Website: walmart
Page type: billing-address
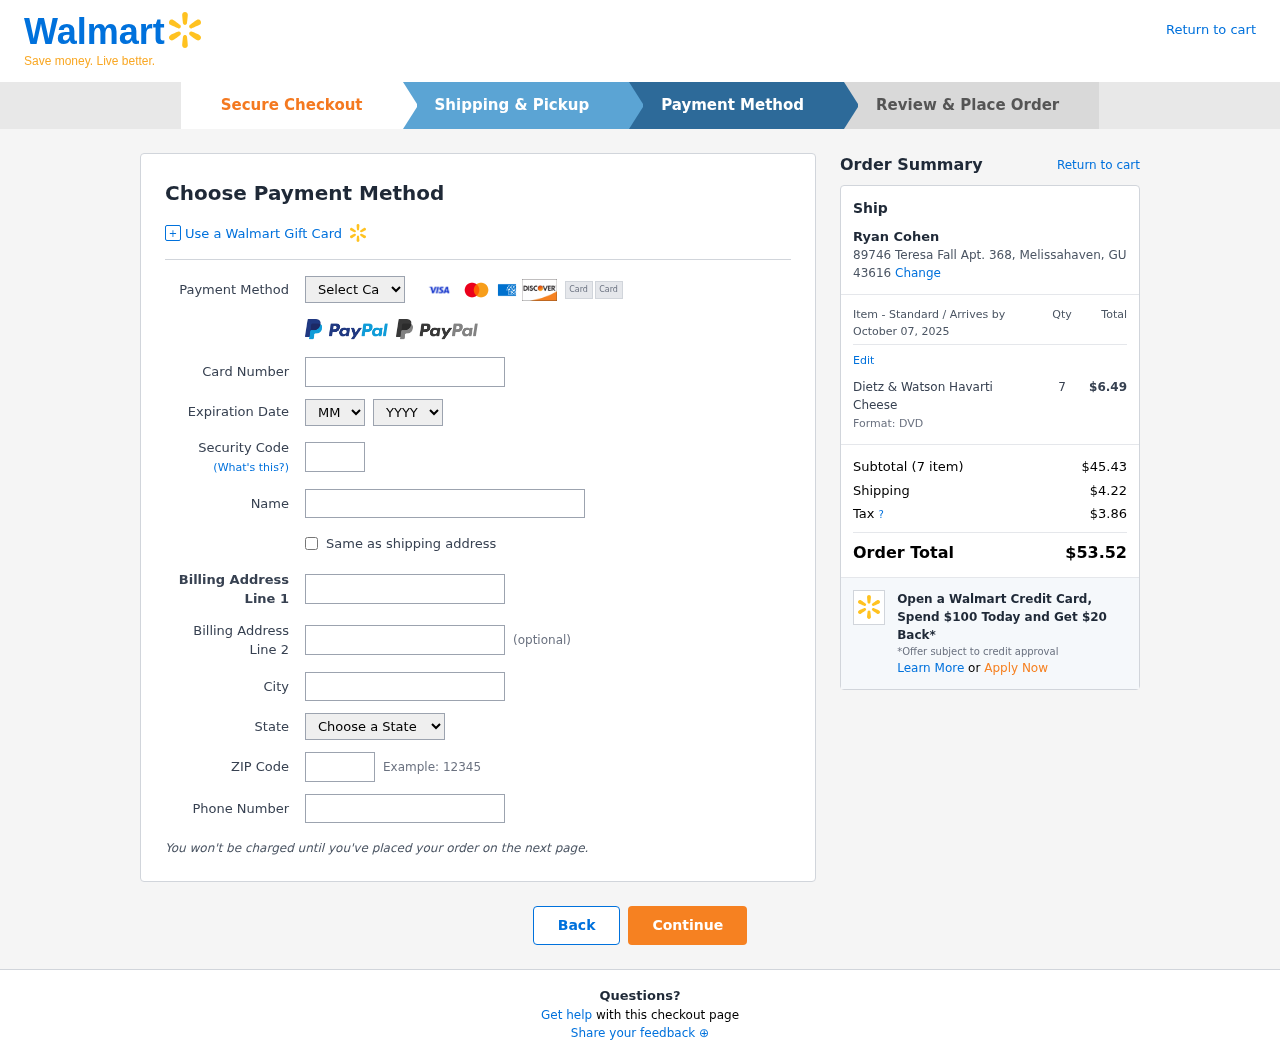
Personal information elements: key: PII_CARD_CVV
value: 704
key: PII_CARD_EXPIRY_MONTH
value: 07
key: PII_CARD_EXPIRY_YEAR
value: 29
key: PII_CARD_NUMBER
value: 5449 5588 2855 1262
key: PII_CARD_TYPE
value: Mastercard
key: PII_CITY
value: Melissahaven
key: PII_CITY_STATE_ZIP
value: Melissahaven, GU 43616
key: PII_FULLNAME
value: Ryan Cohen
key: PII_PHONE
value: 5918475241
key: PII_POSTCODE
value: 43616
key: PII_STATE
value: GU
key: PII_STREET
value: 89746 Teresa Fall Apt. 368
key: PII_FULLNAME2
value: Ryan Cohen
Product elements: key: PRODUCT1_NAME
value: Dietz & Watson Havarti Cheese
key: PRODUCT1_PRICE
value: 6.49
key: PRODUCT1_QUANTITY
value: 7
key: PRODUCT1_DESC
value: Format: DVD
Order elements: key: ORDER_DELIVERY_DATE
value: October 07, 2025
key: ORDER_NUM_ITEMS
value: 7
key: ORDER_SUBTOTAL
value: $45.43
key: ORDER_SHIPPING_COST
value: $4.22
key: ORDER_TAX
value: $3.86
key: ORDER_TOTAL
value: $53.52